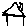
Label: house